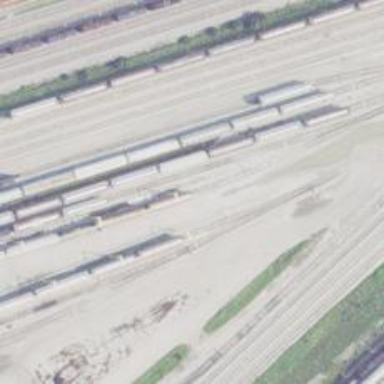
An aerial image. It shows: Railway yard in service.